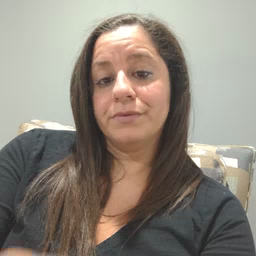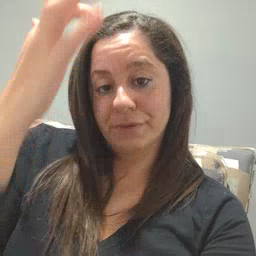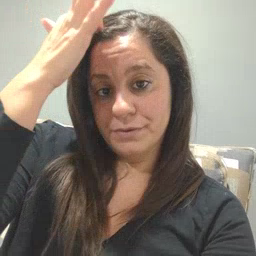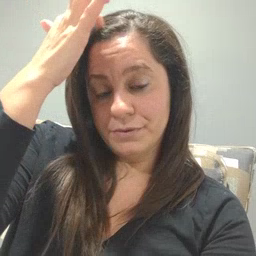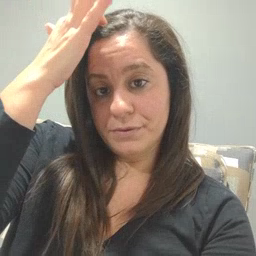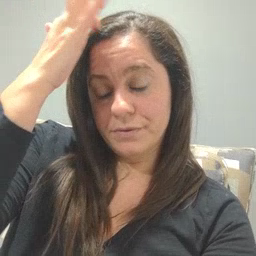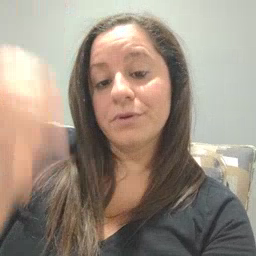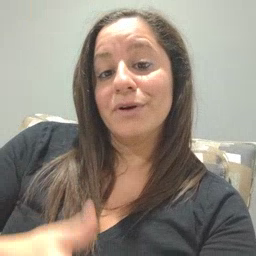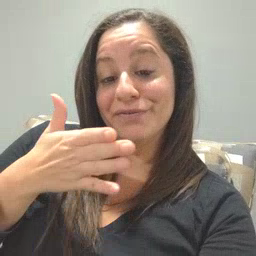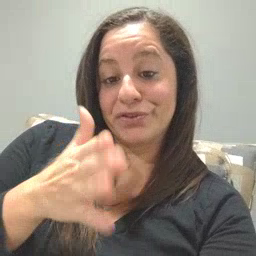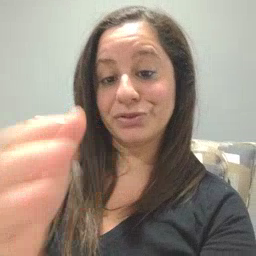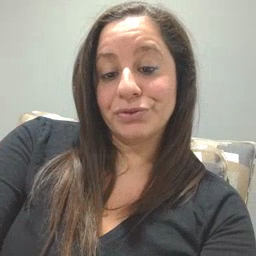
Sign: fish